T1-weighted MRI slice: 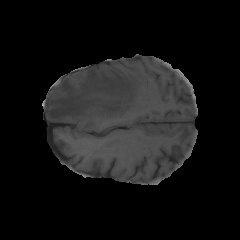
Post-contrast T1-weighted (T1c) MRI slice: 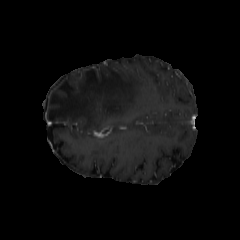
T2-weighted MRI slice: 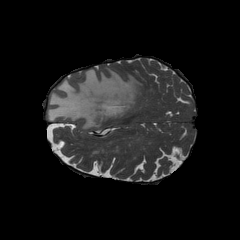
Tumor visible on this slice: yes